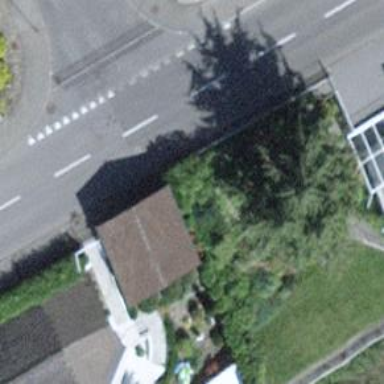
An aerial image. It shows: Detached building.